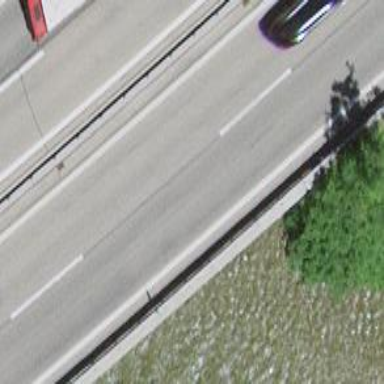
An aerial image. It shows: Motorway bridge.